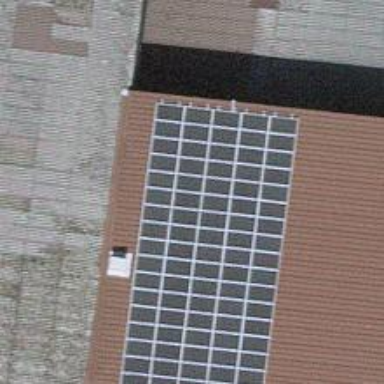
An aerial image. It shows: Solar power generator utilizing photovoltaic technology with solar photovoltaic panels.